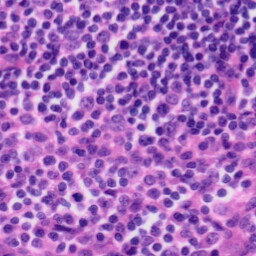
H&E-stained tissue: Tonsil